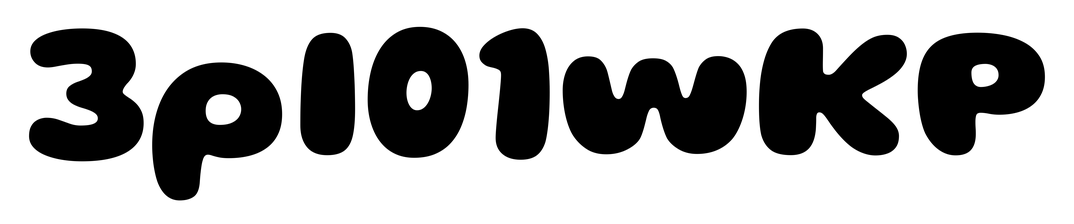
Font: Gluten_ExtraBold